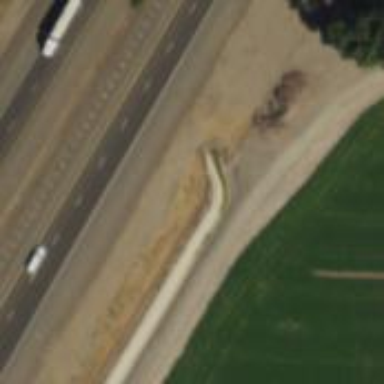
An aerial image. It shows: Culvert underpass for canal.